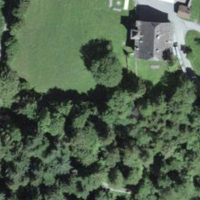
EUNIS habitat code: 41
Species observed at this site:
Leucojum vernum